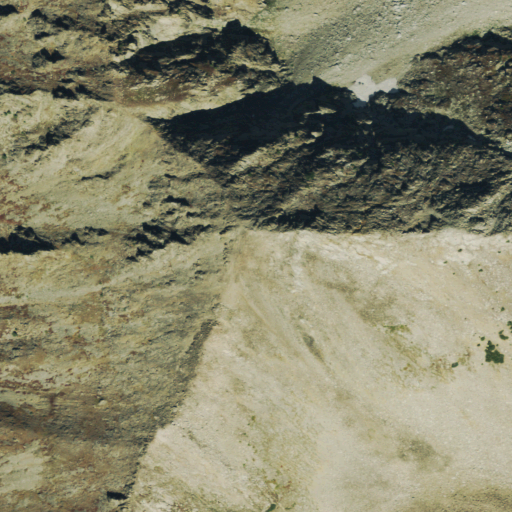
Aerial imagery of mountain in Colorado named Tenmile Range Peak 3 containing shrub, barren land, grassland, and snow